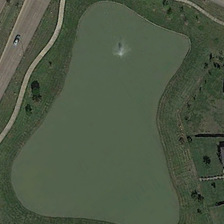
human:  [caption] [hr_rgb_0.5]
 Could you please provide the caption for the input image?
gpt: beside two houses is a curved ploygon pond with a fountain at the corner of two roads  and a curved path can be seen on the bank .

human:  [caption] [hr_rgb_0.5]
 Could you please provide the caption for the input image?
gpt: a car is running on the road alongside this blue bank .

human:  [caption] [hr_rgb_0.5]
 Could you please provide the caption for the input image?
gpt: beside two houses is a curved ploygon pond with a fountain at the corner of two roads  and a curved path can be seen on the bank .

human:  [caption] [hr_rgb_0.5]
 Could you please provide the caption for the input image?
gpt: the pond with green bank is next to villas with gray roofs and a road with a car .

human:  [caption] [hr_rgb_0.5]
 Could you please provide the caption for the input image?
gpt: an almost rectangular pond surrounded by green meadows is near several buildings .